Interaction volume radius: 5 \u00c5
Interaction volume height: 20 \u00c5
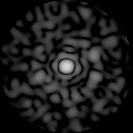
Disorder parameter: 0.8013